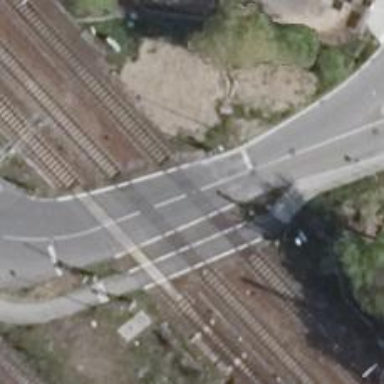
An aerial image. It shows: Level crossing with lights and saltire.